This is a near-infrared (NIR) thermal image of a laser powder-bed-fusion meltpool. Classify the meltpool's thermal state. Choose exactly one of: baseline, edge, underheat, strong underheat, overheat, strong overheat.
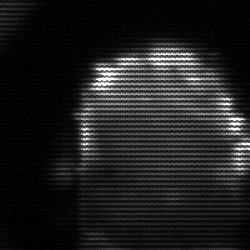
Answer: baseline